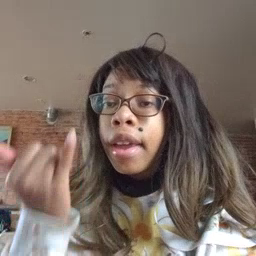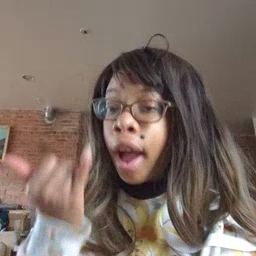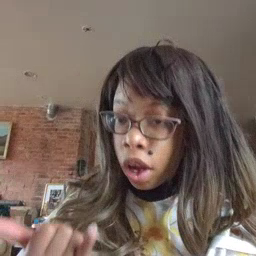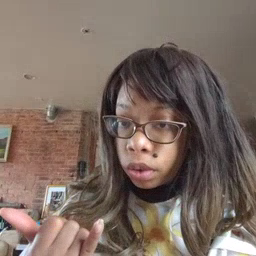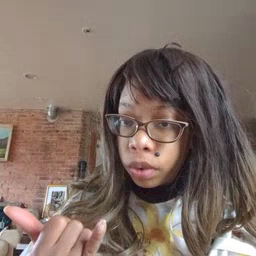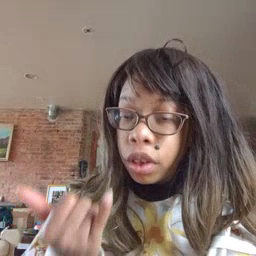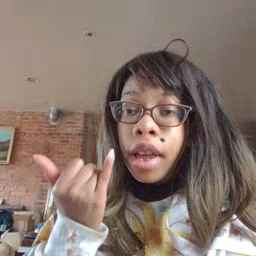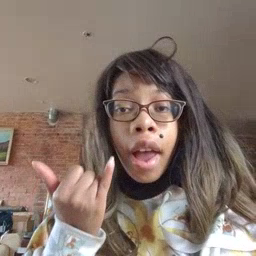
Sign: now